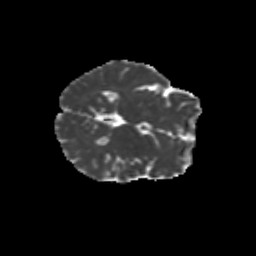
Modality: MD
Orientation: axial
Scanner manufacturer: siemens
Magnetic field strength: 3 T
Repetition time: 9.2 s
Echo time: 0.084 s